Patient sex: M
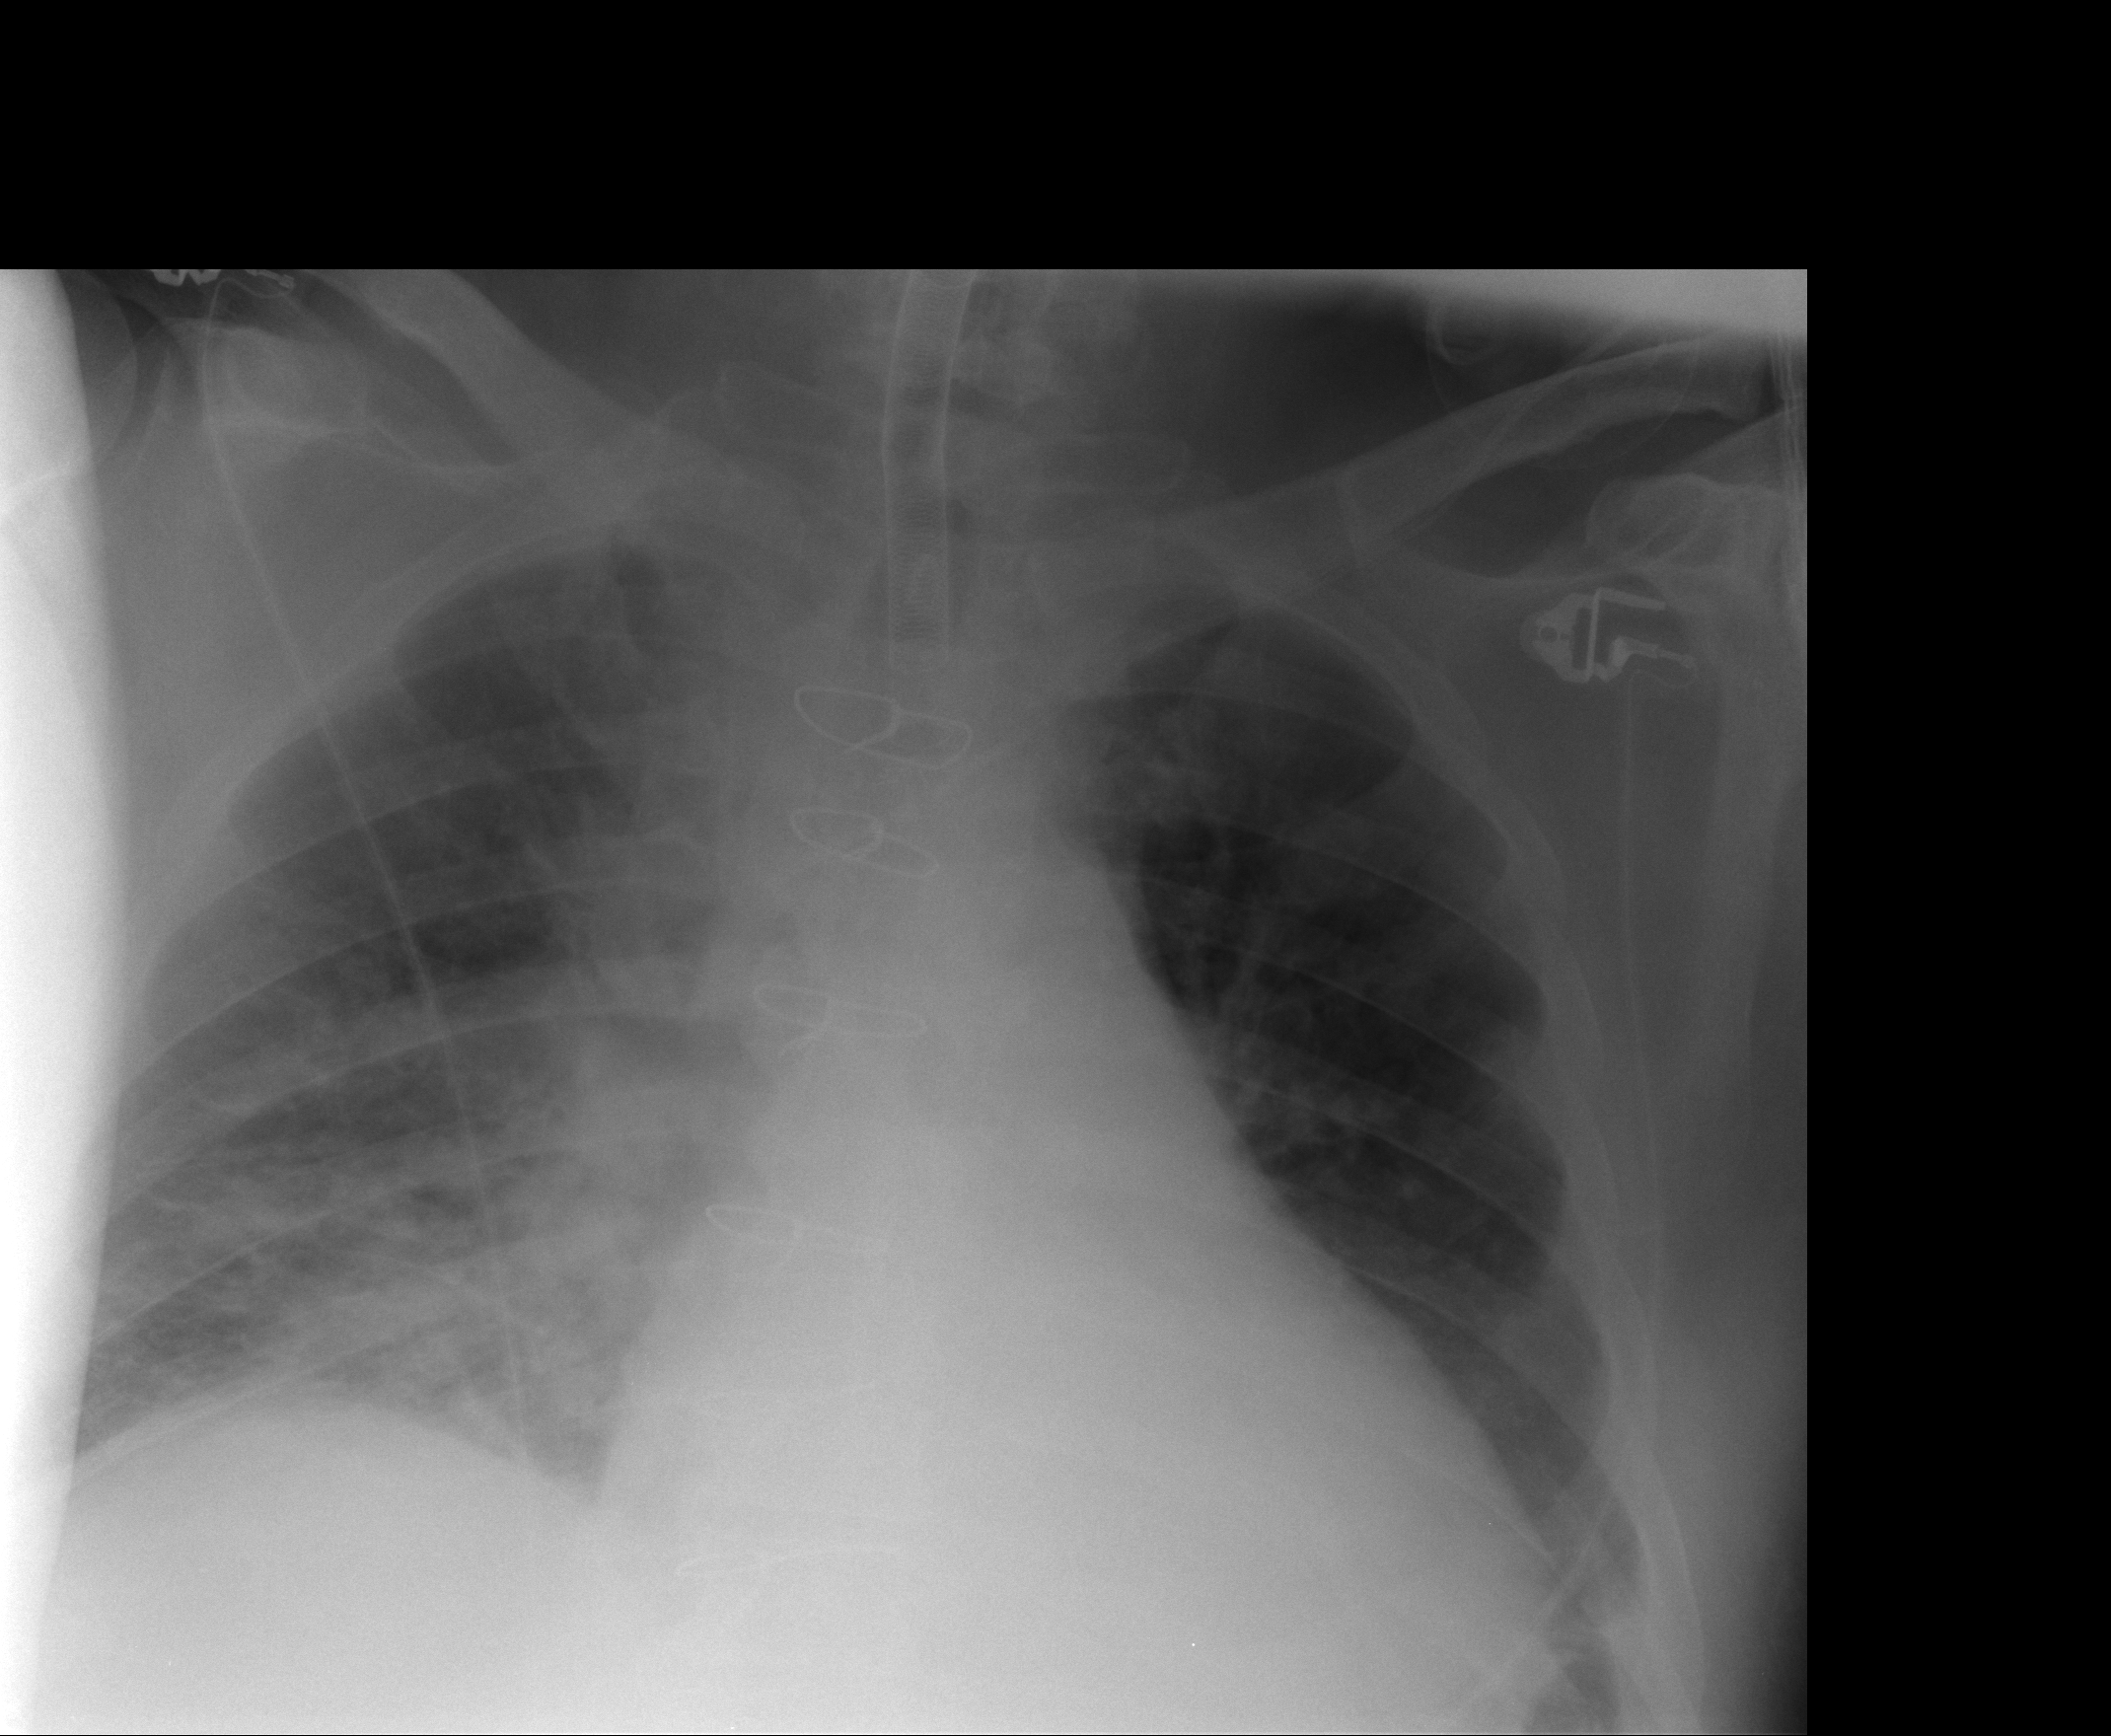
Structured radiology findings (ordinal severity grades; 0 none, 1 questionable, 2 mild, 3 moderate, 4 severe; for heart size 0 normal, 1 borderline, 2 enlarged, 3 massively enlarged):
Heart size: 2
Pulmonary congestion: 2
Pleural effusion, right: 2
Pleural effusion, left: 1
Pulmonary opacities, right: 2
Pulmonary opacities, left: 0
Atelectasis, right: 3
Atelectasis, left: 0